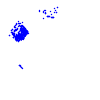
Particle: electron